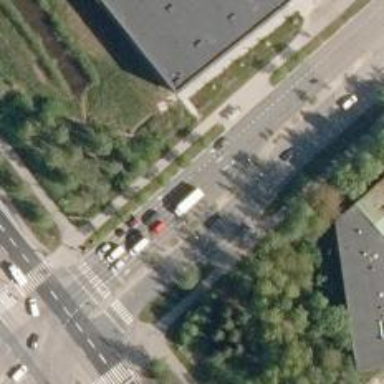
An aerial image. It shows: Secondary road with asphalt surface.